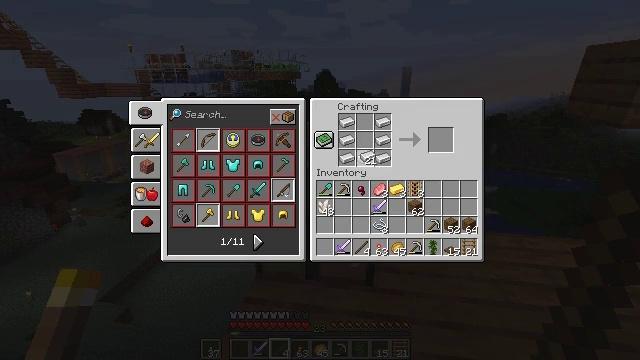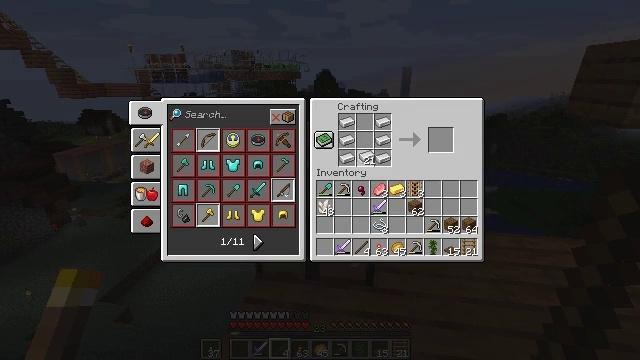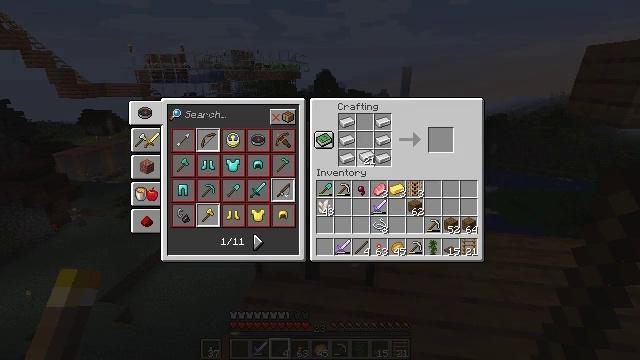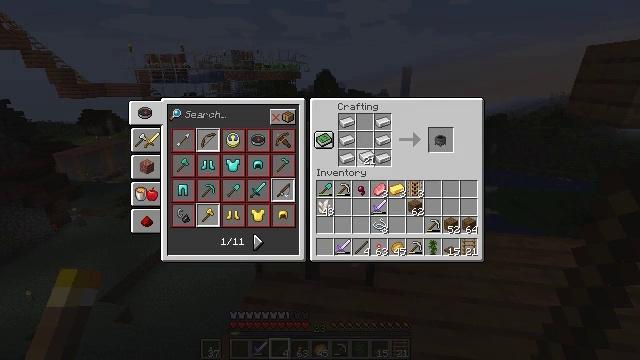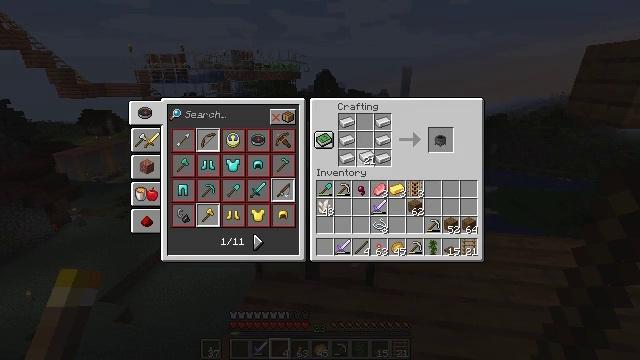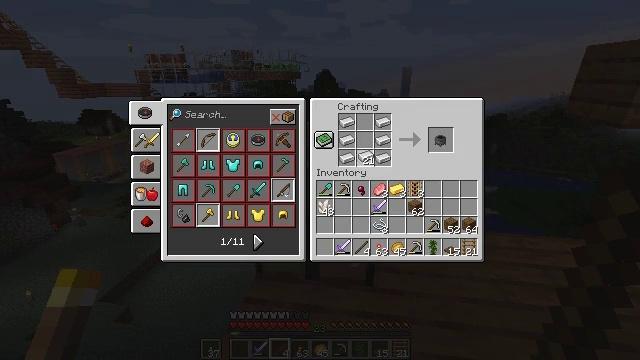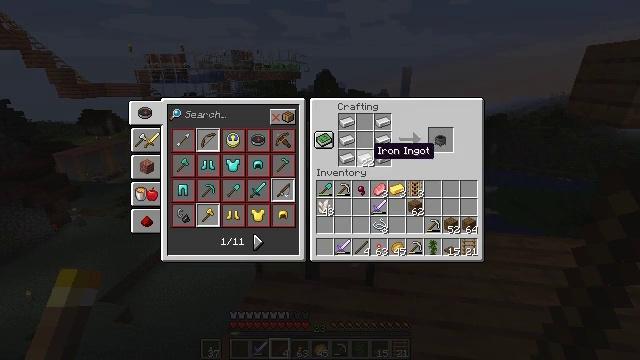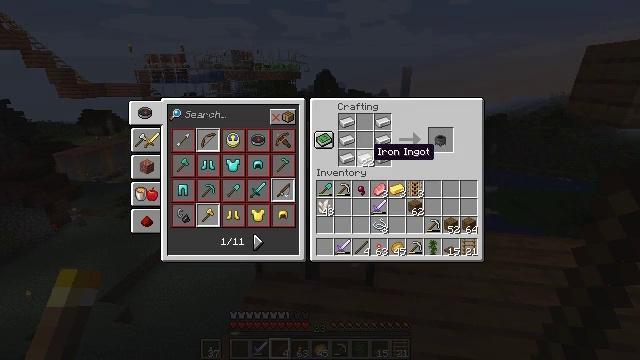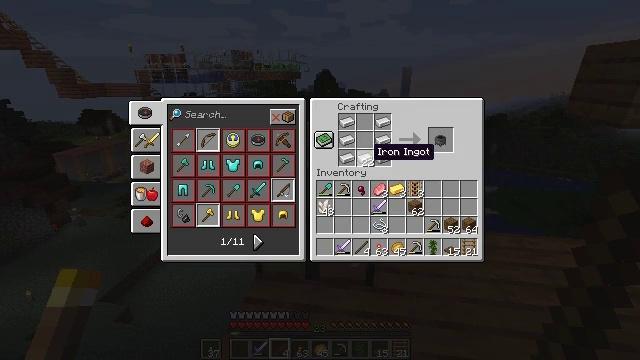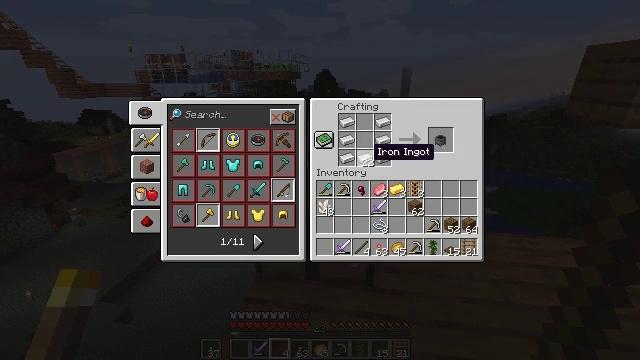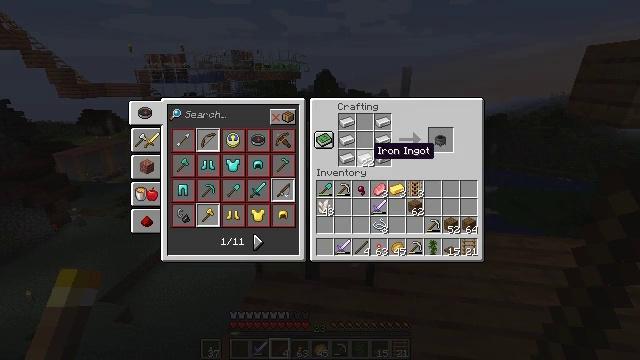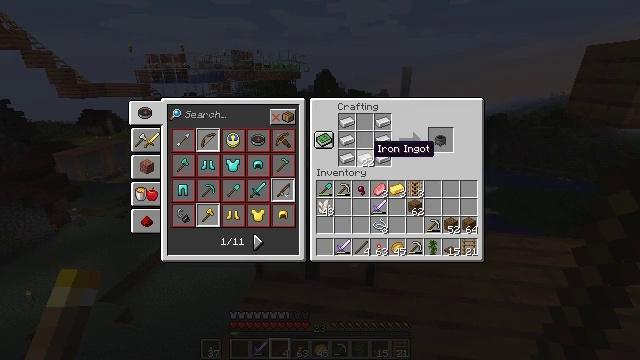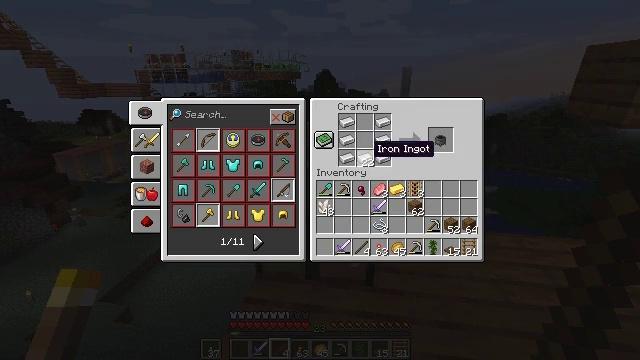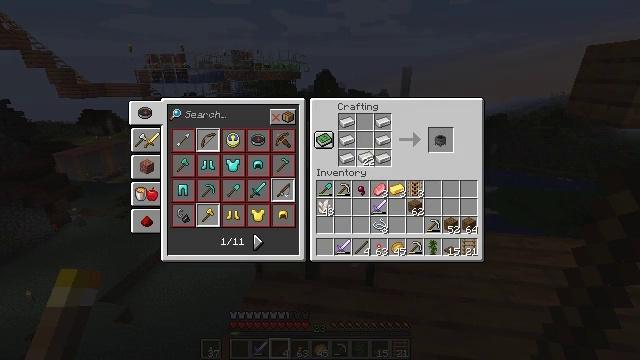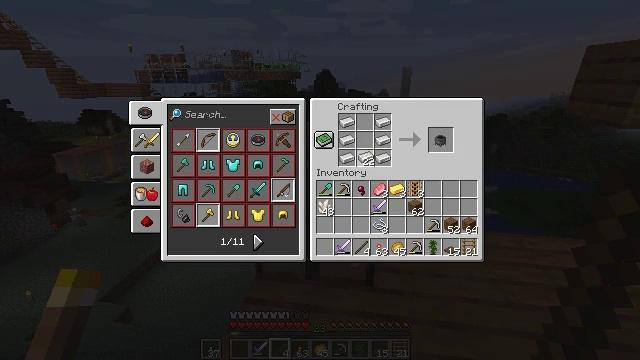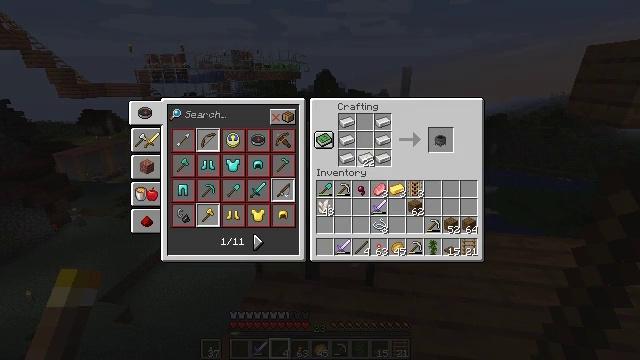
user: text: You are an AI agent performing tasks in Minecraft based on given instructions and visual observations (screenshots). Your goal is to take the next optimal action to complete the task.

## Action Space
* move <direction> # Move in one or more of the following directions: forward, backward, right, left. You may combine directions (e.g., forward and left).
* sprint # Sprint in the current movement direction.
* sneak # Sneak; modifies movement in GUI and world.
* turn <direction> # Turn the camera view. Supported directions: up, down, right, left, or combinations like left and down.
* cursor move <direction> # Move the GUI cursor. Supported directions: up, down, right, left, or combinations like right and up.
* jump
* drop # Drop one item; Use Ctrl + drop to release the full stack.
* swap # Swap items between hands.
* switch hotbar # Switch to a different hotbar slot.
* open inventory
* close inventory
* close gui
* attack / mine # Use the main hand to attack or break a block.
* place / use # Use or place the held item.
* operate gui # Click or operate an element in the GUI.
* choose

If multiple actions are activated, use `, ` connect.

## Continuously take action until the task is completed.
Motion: motion action
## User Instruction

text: Use iron ingots and a stick to craft a rail.
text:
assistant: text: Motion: no_op
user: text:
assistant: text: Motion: no_op
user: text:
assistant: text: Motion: no_op
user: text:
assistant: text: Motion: operate gui
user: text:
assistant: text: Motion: operate gui
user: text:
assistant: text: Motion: no_op
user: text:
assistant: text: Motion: no_op
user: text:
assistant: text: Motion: no_op
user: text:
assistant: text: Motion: no_op
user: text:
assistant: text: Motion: no_op
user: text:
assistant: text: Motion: no_op
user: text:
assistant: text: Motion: no_op
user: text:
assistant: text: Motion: operate gui
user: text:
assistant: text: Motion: operate gui
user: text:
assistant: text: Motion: operate gui
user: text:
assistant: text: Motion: cursor move down
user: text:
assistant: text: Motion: cursor move down
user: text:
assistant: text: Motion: no_op
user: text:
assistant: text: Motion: no_op
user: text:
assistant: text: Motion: no_op
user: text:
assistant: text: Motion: no_op
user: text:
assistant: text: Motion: no_op
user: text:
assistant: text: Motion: operate gui
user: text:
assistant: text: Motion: operate gui
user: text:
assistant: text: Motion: operate gui
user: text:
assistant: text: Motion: no_op
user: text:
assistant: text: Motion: no_op
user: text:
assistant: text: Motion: cursor move right
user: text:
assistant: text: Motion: cursor move right and down
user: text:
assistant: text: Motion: no_op